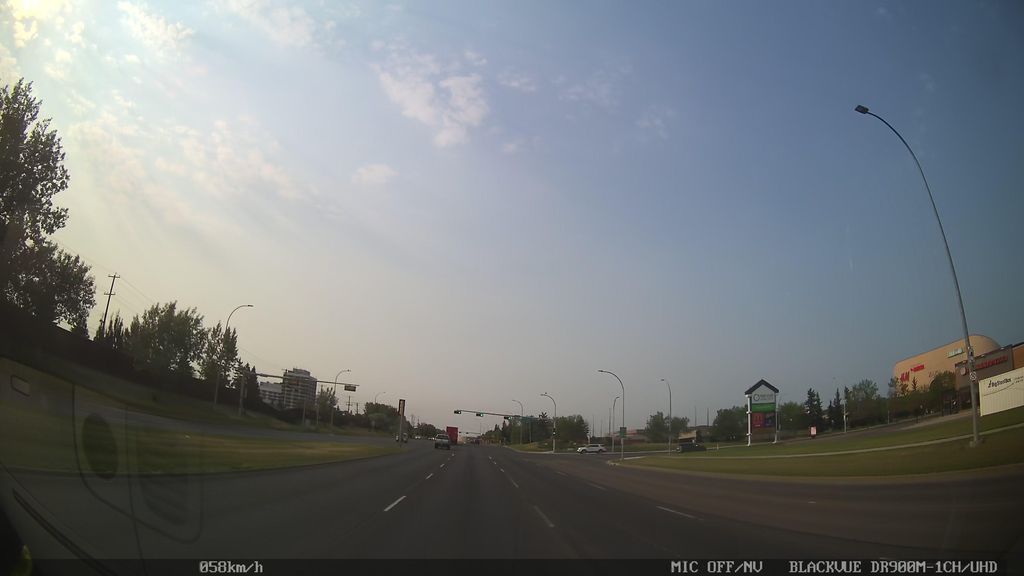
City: edmonton